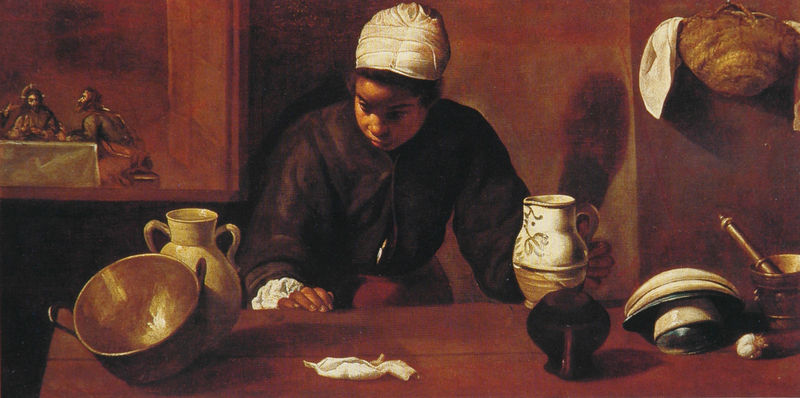
Titel: Emmausmahl
Künstler: Diego Rodríguez de Silva y Velázquez
Standort: Dublin
Institution: National Gallery of Ireland
Schlagwörter: blau, dunkel, gemälde, hand, mann, schatten, weiß, mädchen, ocker, sitzen, braun, fenster, finger, frau, hell, hintergrund, holz, licht, männer, nase, raum, schwarz, szene, tisch, tische, ölbild, blick, rot, tiere, tuch, beige, gespräch, haube, rock, hemd, jacke, wand, diener, dienerin, falten, gesicht, kleidung, rahmen, schale, schüssel, teller, bild, bildnis, hände, portrait, tischdecke, tischtuch, öl, gold, interieur, stoff, kind, person, gebeugt, arbeit, genre, henkel, kanne, keramik, krug, stilleben, vase, kopfbedeckung, schürze, taille, topf, magd, ecke, zimmerecke, violett, figuren, kopftuch, detail, glanz, dienstmädchen, korb, glänzend, metall, nebenraum, tasse, platte, junge, knöpfe, jacket, becher, schimmer, schwarze, nische, gefäß, messing, hängen, erschrecken, porzellan, reinigen, geschirr, kupfer, manschetten, bedienung, gefässe, staunen, fragment, karaffe, küche, öffnung, heiligenschein, krüge, schwarzer, fingernägel, kraus, nimbus, christus, jesus, rotbraun, rötlich, stapel, löwe, velazquez, heilige, abendmahl, schüsseln, magdalena, turban, köcher, schimmern, blech, glasur, mörser, umgefallen, unordnung, schüsel, knoblauch, harr, putzen, speise, stössel, interier, bidl, kanaan, rotstichig, negroid, klöppel, mörtel, blechteller, emmaus, gasiert, knoblach, kupferschüssel, stampfer, affrikanerin, a  black woman working on a kitchen, christ at the back, a child working